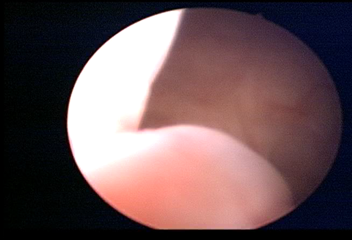
Modality: WLC
Class: Normal mucosa
Bladder cancer association: No